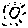
Label: sun